Question: I have created a sample application using glew and glut which reads a dds file and displays it. I manually read the dds file (NPOT(886 x 317) file in R8G8B8) and creates the data pointer(unsigned char*).
Then I prepared the texture using
'''
void prepareTexture(int w, int h, unsigned char* data) {
/* Create and load texture to OpenGL */
glGenTextures(1, &textureID); /* Texture name generation */
glBindTexture(GL_TEXTURE_2D, textureID);
glTexImage2D(GL_TEXTURE_2D, 0, GL_RGB,
w, h,
0, GL_RGB, GL_UNSIGNED_BYTE,
data);
glGenerateMipmap(GL_TEXTURE_2D);
}
'''

In the above figure, First one shows the original dds file and second one is the rendering result of my application which is obviously wrong. If I re-size the image to 1024 x 512, both images will look same.
From the <URL>
> I.3 Non-Power-Of-Two Textures
The restriction of textures to power-of-two dimensions has been relaxed for all texture targets, so
that non-power-of-two textures may be specified without generating
errors. Non-power-of-two textures was promoted from the ARB texture
non power of two extension.
From which what I understand is from OpenGl 2.0 we can use NPOT textures and OpenGL will handle this.
I tried using the DevIL image library to load the dds file but end up with same result. If I convert the image to a RGBA and and change the internal format and format of glTexImage2D to GL_RGBA I will get correct result even if the dds file is NPOT.
'''
glTexImage2D(GL_TEXTURE_2D, 0, GL_RGBA,
w, h,
0, GL_RGBA, GL_UNSIGNED_BYTE,
data);
'''
I tried the application in PC's with NVIDA card and Radeon card and both of them are giving the same result.
My sample source code can be downloaded from the <URL>
Can anybody tell me what is wrong with my application? Or OpenGL does not allow NPOT if the image is in R8G8B8.
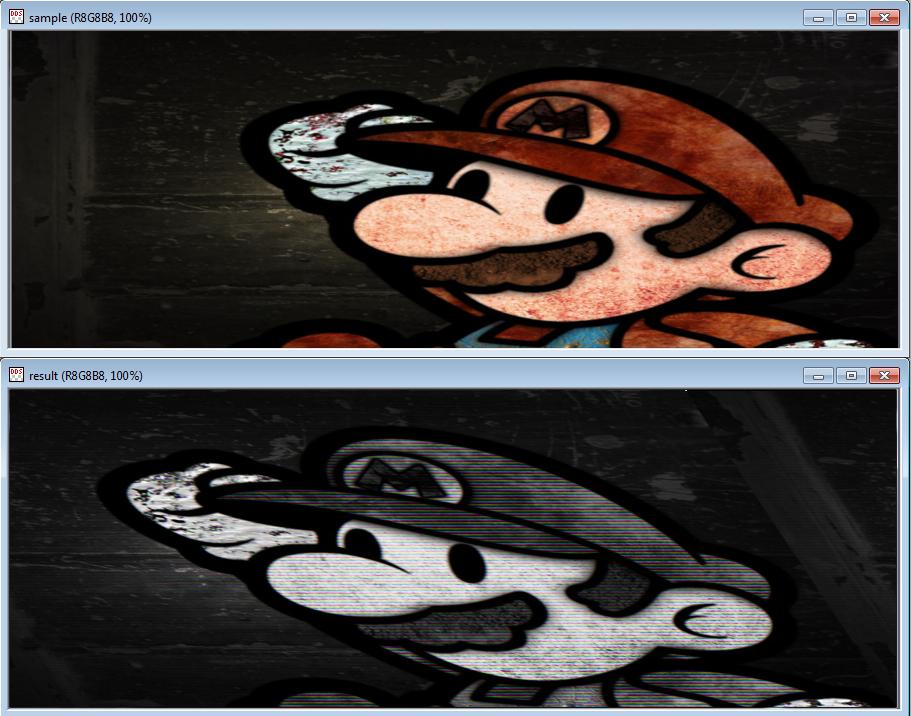
Answer: This looks like an alignment issue. Add this before the 'glTexImage2D()' call:
'''
glPixelStorei(GL_UNPACK_ALIGNMENT, 1);
'''
This value specifies the row alignment of your data in bytes. The default value is 4.
With your texture width of 886 and 3 bytes per pixel for 'GL_RGB', each row is 886 * 3 = 2658 bytes, which is not a multiple of 4.
With the 'UNPACK_ALIGNMENT' value at the default, the size would be rounded up to the next multiple of 4, which is 2660. So 2660 bytes will be read for each row, which explains the increasing shift for each row. The first row would be correct, the second one 2 bytes off, the 2nd row 4 bytes off, the 3rd row 6 bytes off, etc.